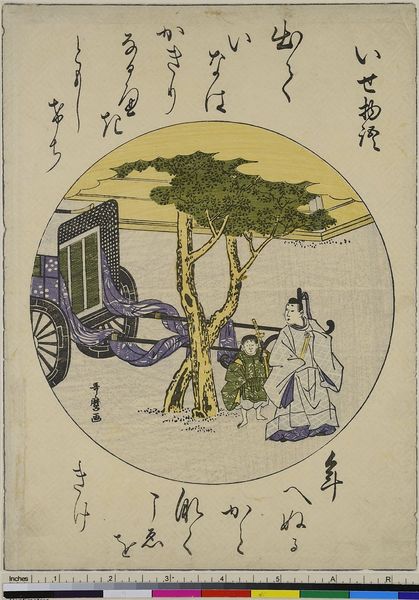
Titel: Narihira neben dem verschlossenen kaiserlichen Zweiradwagen, aus dem Ise monogatari
Künstler: Kitagawa Utamaro
Standort: Hamburg
Institution: Museum für Kunst und Gewerbe Hamburg
Schlagwörter: baum, gelb, menschen, schwarz, zeichen, zeichnung, strauch, haare, kreis, holzschnitt, japan, schrift, stab, kutsche, wagen, zopf, dichter, druckgraphik, druckgrafik, schriftsteller, autor, literatur, zeit, farbholzschnitt, kimono, werke, edo, reproduktionen, druckerzeugnisse, ise, bäume, sträucher, narihira, ariwara, landverkehr